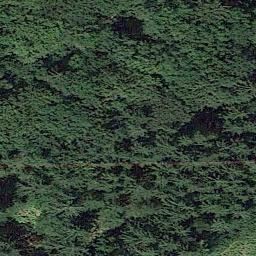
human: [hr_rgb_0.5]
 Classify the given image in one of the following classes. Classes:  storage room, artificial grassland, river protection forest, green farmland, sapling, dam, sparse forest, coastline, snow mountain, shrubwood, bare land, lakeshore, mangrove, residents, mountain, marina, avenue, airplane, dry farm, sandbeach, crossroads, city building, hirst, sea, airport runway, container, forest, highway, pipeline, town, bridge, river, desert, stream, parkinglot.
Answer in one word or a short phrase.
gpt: forest